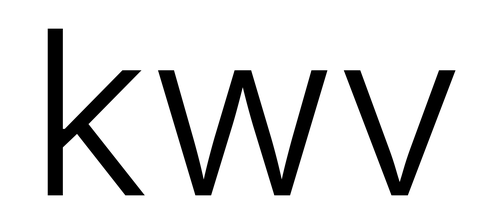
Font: Inter_Light